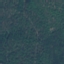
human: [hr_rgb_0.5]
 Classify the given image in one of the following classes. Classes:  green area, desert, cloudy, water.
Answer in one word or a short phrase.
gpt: green area